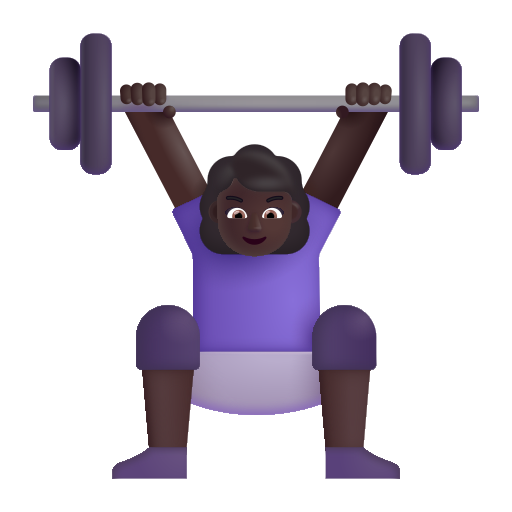
woman lifting weights color dark